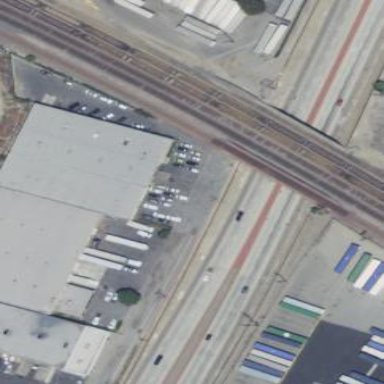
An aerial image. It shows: Warehouse building.